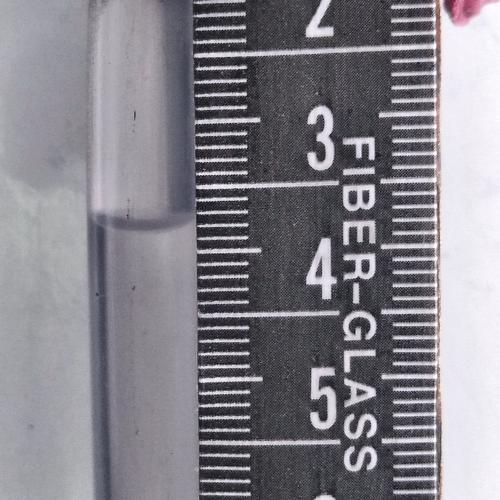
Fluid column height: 3.8 cm